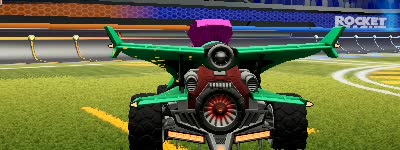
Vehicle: aftershock